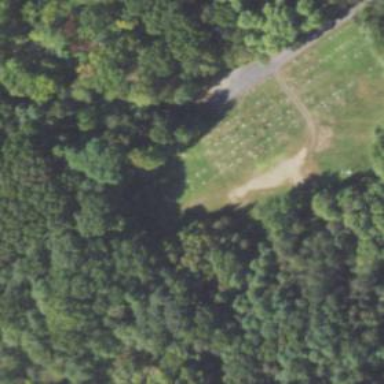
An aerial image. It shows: Cemetery.